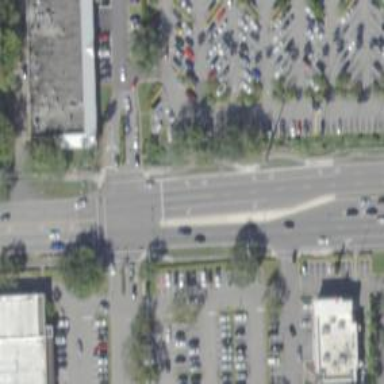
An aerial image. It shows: Secondary road with asphalt surface and separate sidewalk.